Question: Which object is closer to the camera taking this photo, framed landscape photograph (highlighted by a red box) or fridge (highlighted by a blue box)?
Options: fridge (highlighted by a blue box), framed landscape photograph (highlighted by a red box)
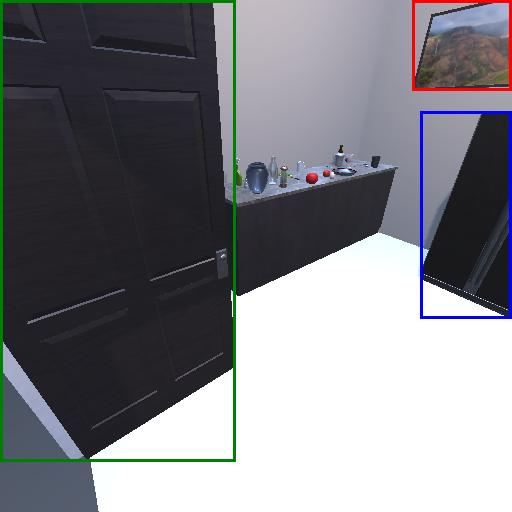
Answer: fridge (highlighted by a blue box)